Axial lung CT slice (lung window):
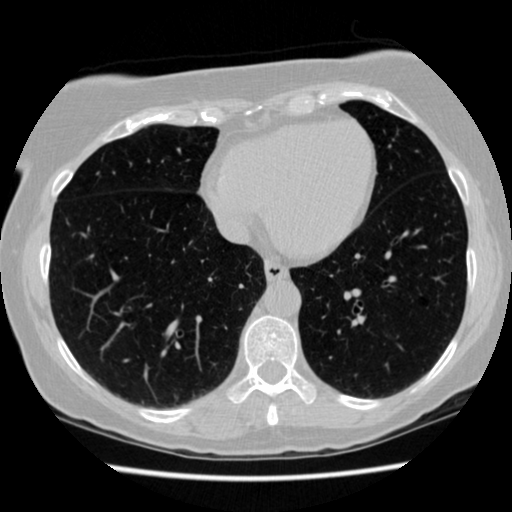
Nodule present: no